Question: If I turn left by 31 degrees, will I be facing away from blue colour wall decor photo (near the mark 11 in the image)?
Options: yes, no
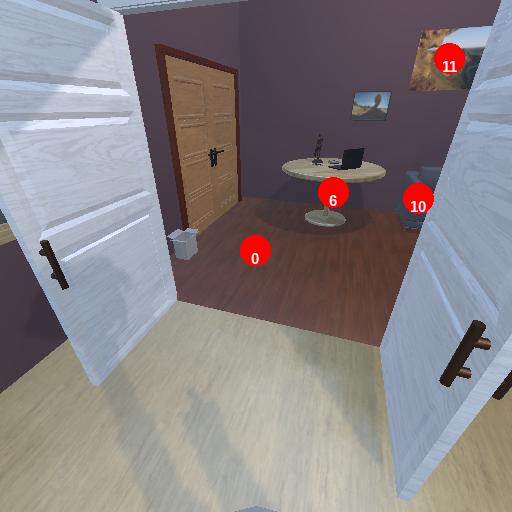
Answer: yes